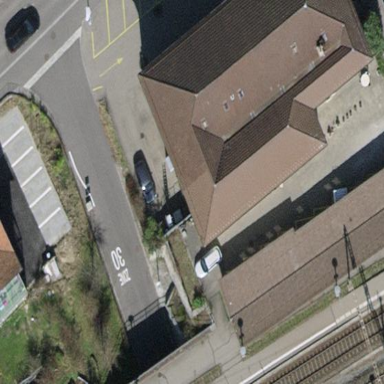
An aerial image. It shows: View of roof of building.